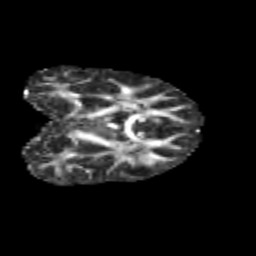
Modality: FA
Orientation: coronal
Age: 10
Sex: female
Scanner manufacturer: siemens
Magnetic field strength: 3 T
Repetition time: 3.8 s
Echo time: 0.07 s